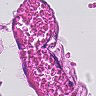
Metastatic tissue present: no